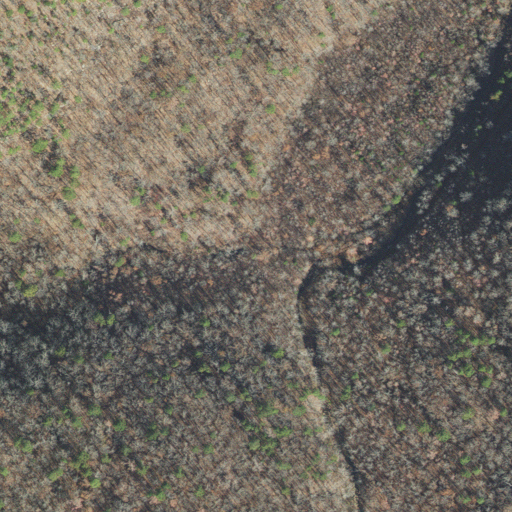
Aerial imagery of valley in Arkansas named Deer Drive Hollow containing deciduous forest and mixed forest